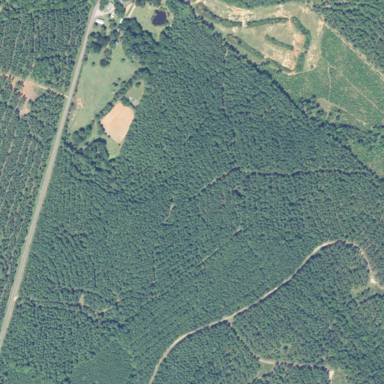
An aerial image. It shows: Clearcut area created by human activity.